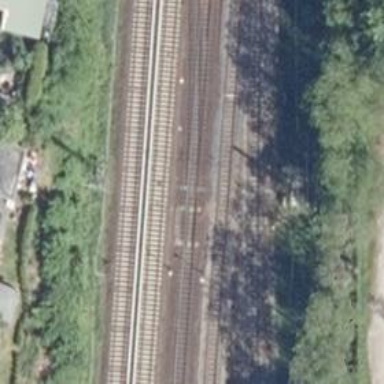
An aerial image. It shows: Railway switch with the turnout on the left side.